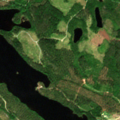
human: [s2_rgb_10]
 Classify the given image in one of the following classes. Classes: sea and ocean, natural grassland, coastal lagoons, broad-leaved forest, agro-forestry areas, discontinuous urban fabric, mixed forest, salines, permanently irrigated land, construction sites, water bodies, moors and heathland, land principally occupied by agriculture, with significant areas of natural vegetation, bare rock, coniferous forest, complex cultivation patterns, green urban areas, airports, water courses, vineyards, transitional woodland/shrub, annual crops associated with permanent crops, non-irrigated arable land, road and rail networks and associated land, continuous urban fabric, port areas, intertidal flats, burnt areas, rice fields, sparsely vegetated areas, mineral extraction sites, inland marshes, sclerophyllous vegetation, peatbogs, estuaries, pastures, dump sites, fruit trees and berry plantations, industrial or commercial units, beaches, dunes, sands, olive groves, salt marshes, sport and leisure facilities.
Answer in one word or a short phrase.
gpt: coniferous forest, mixed forest, water bodies